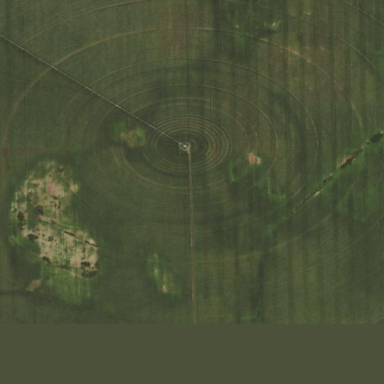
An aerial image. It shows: Farmland with pivot irrigation system.